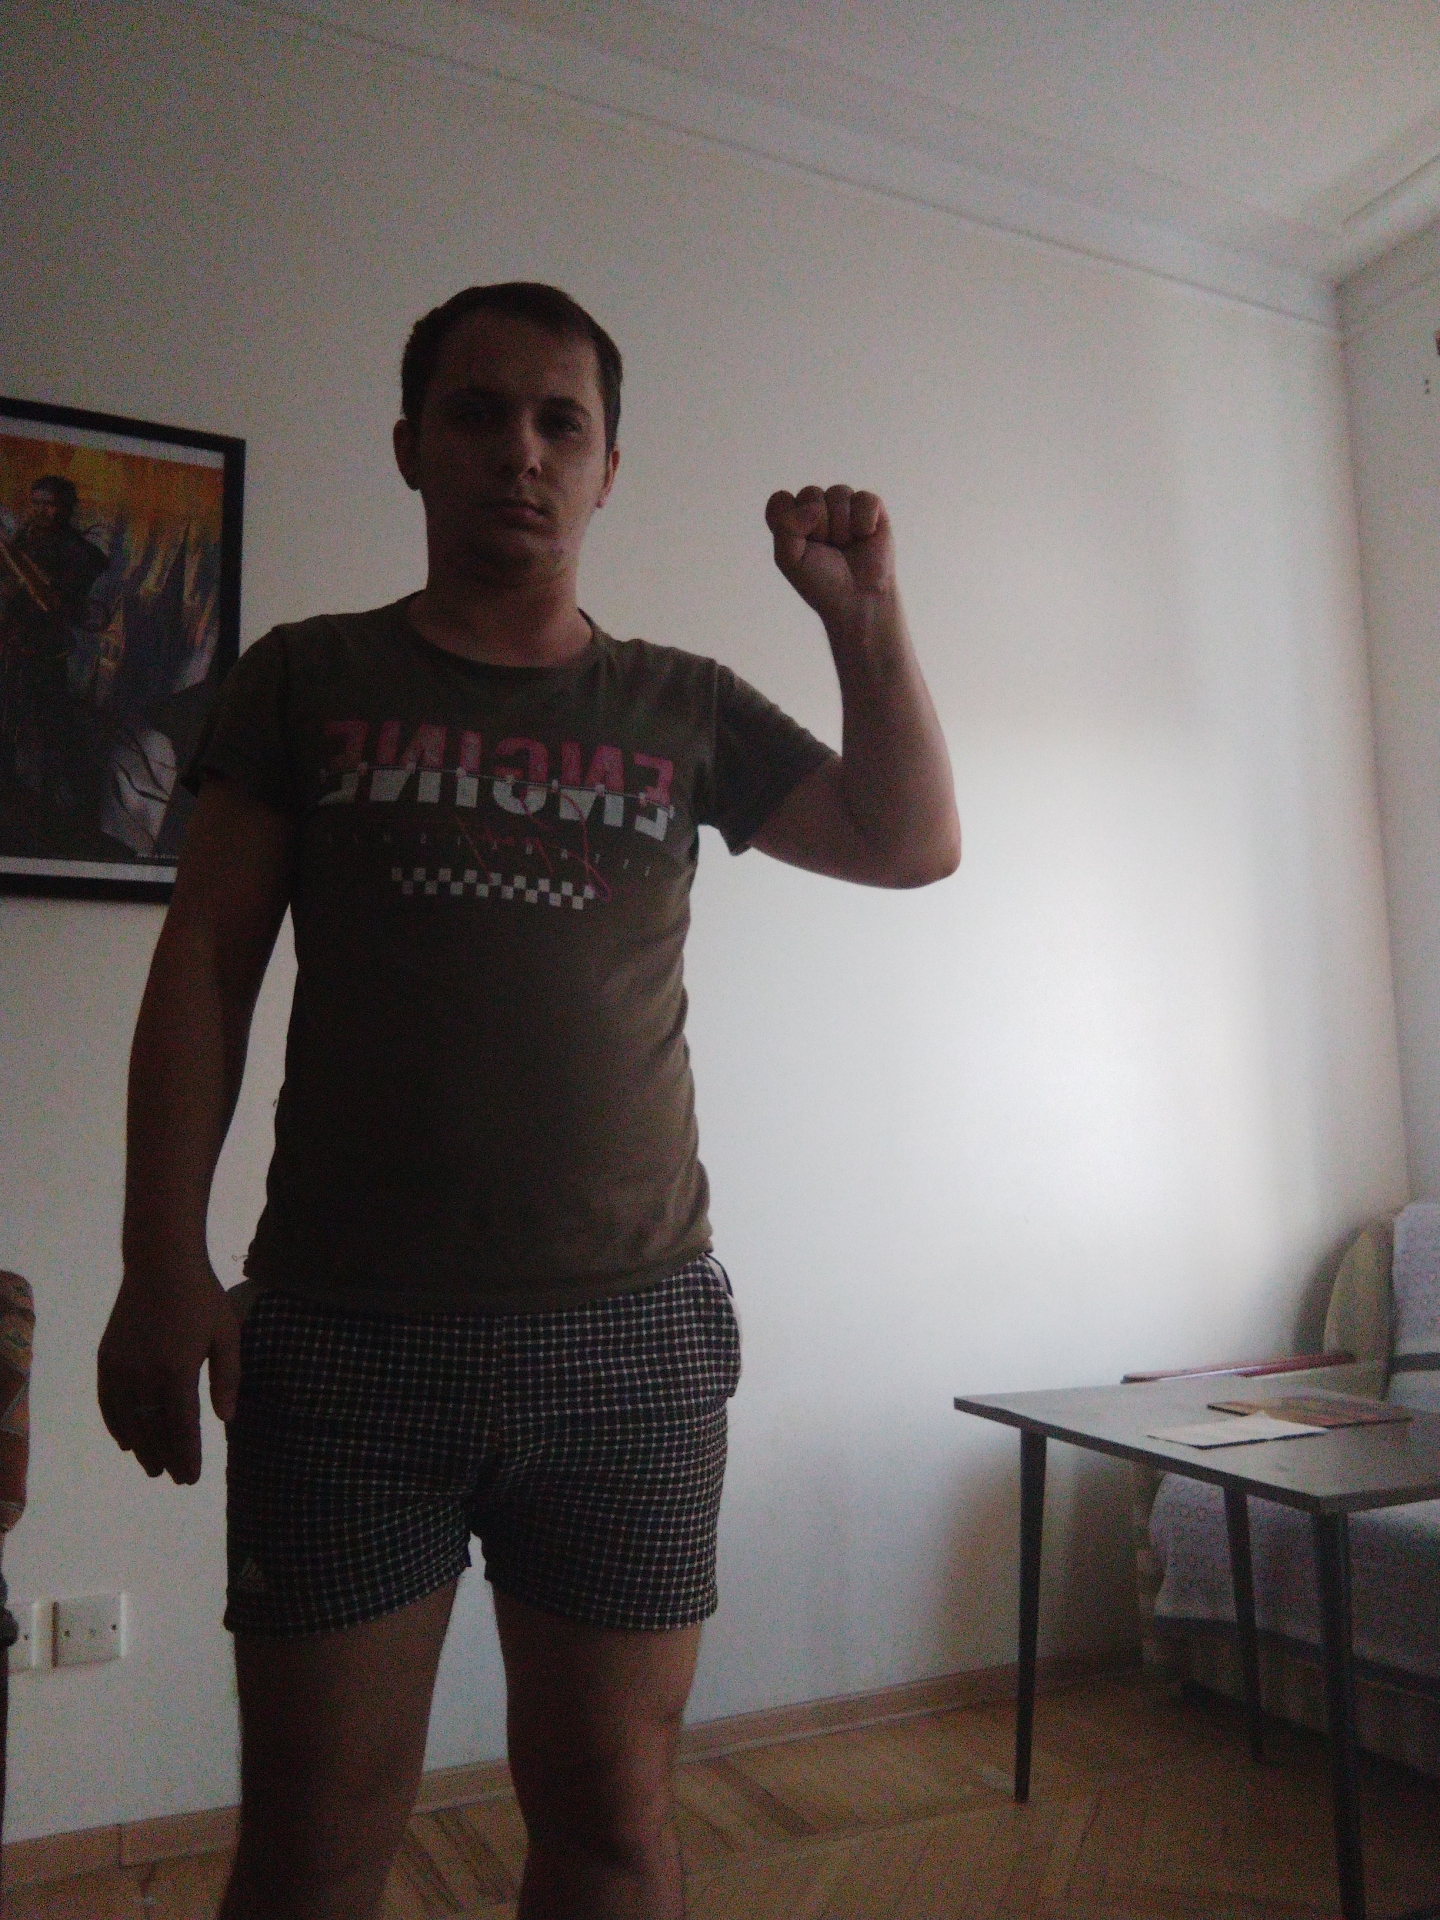
Label: noise